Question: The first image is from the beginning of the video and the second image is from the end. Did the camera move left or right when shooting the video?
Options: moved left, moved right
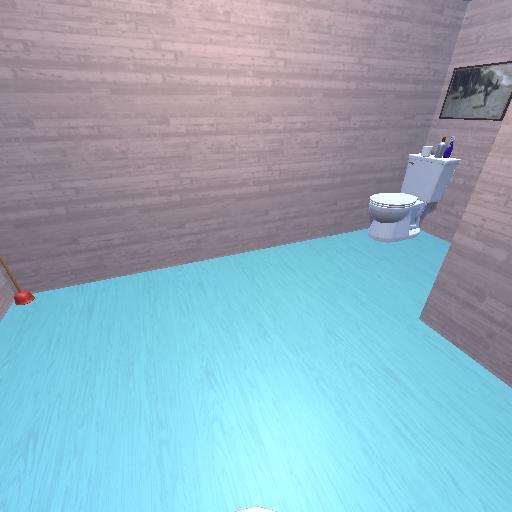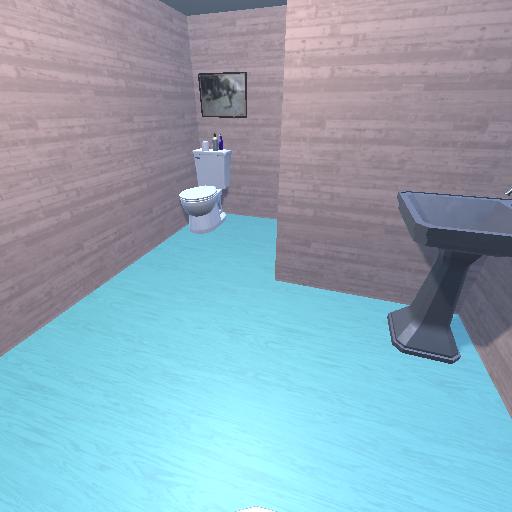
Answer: moved left